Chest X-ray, PA view. Patient: 18 years old, sex F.
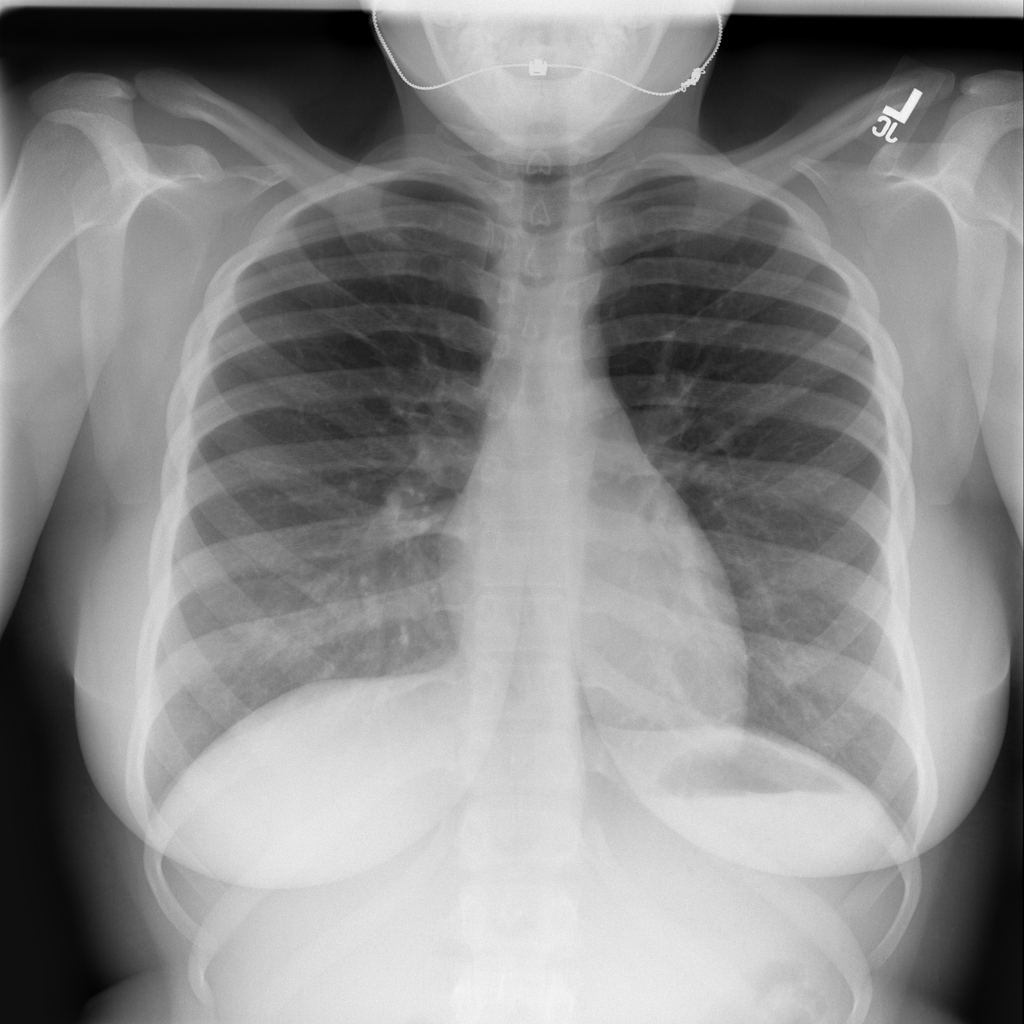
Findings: No Finding